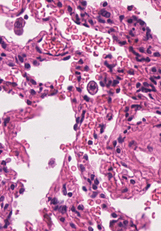
Tumor epithelial tissue: no
Tumor-associated stroma tissue: no
Normal tissue: yes